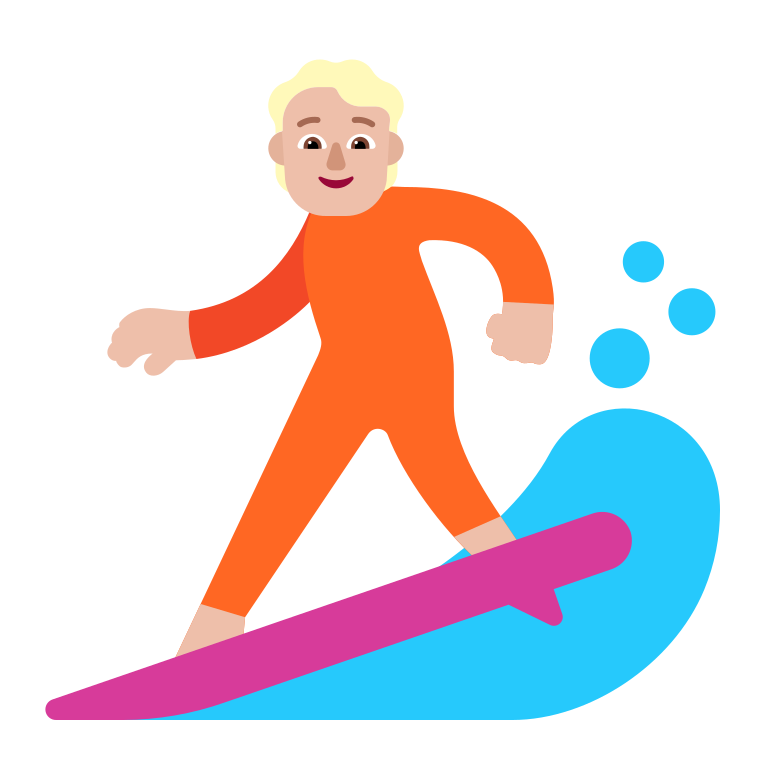
person surfing flat  light